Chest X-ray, AP view. Patient: 24 years old, sex F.
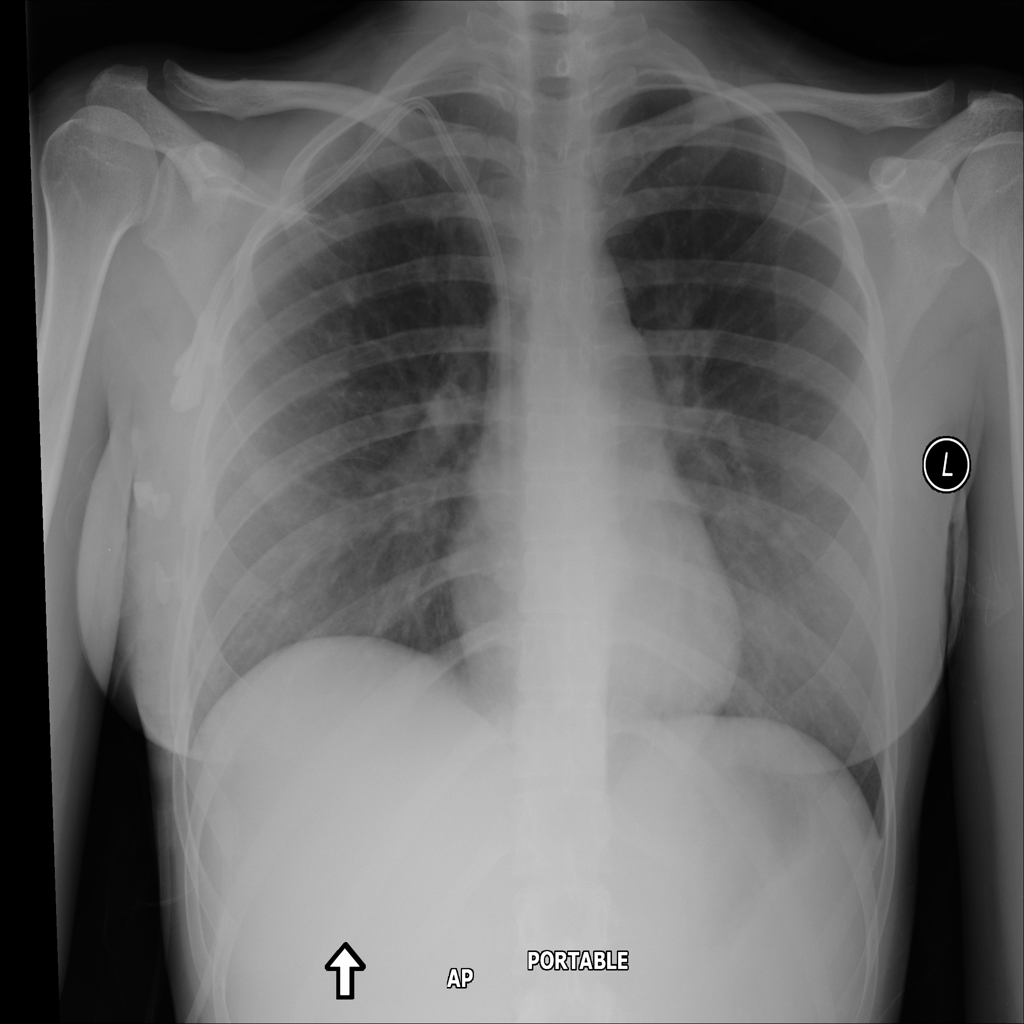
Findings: Mass